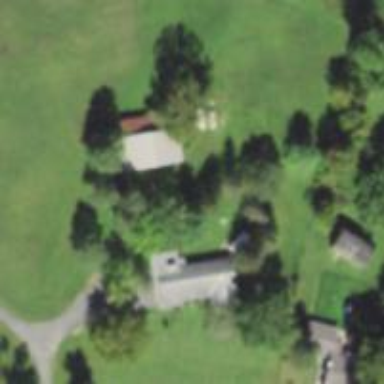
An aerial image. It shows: Driveway.